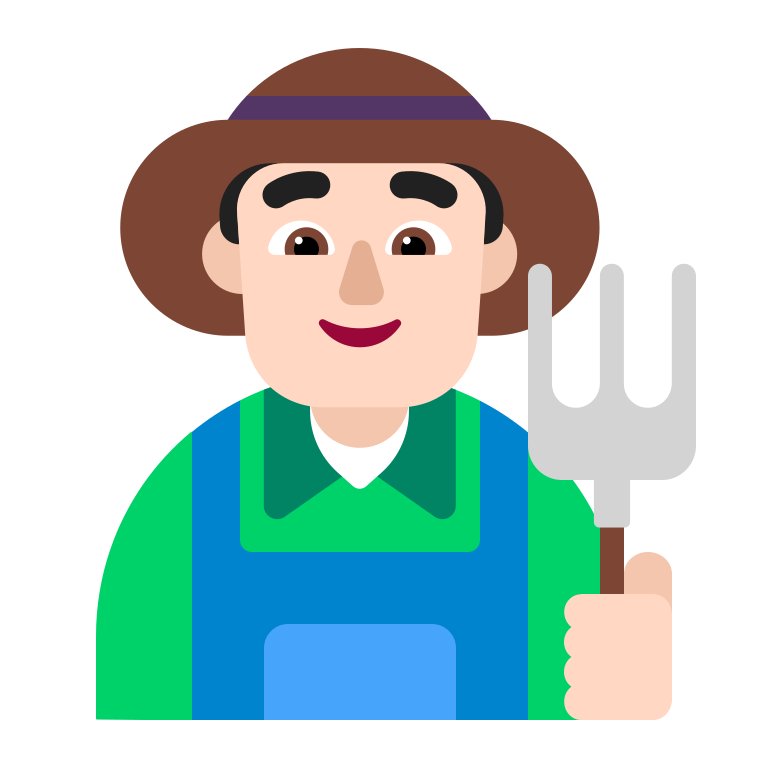
man farmer flat light